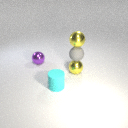
small purple metal sphere to the left of small cyan rubber cylinder